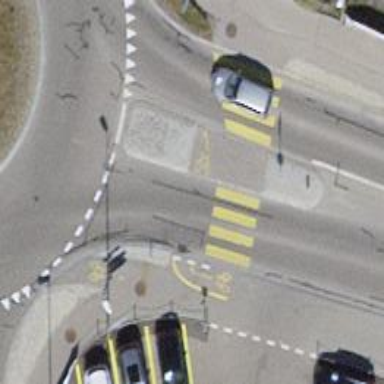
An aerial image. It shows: Path with asphalt surface featuring cycleway crossing.